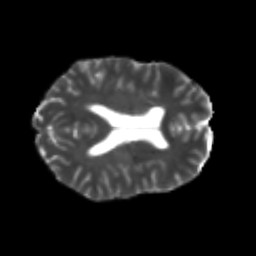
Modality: T2w
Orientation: axial
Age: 21
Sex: male
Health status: healthy
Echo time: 0.074 s